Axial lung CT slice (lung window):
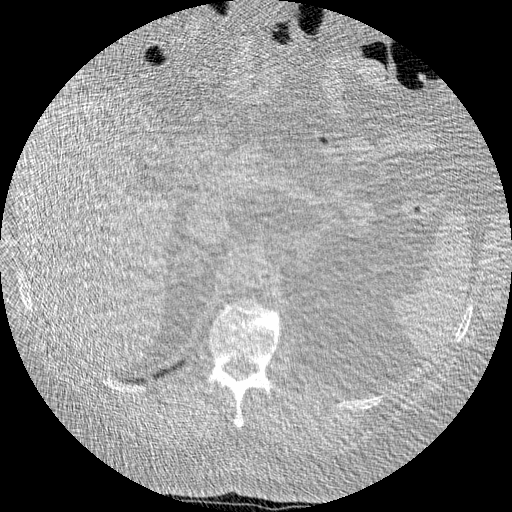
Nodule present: no